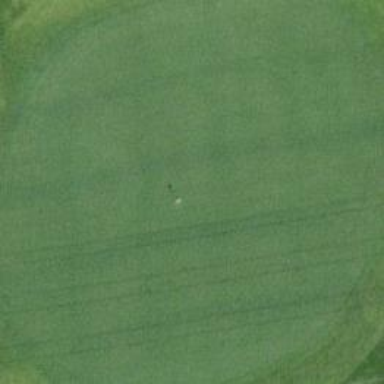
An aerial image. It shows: Grassy pitch designated for golf. It features vibrant green golf course.